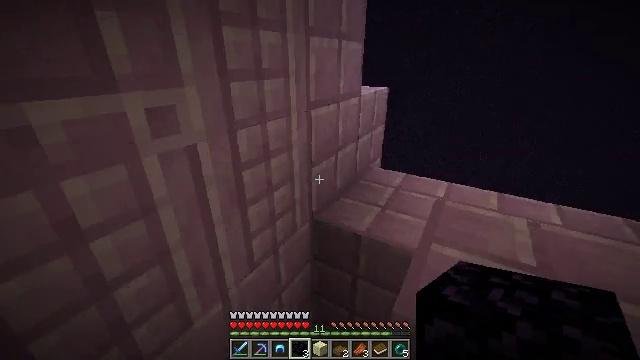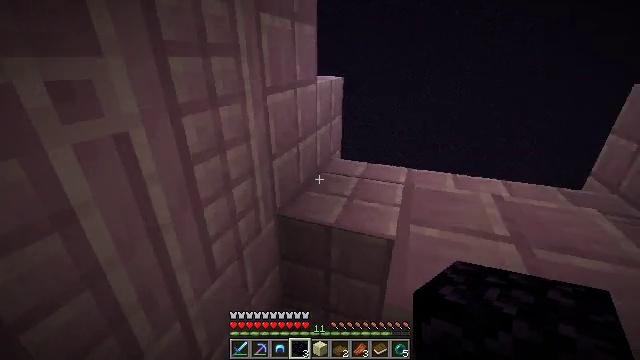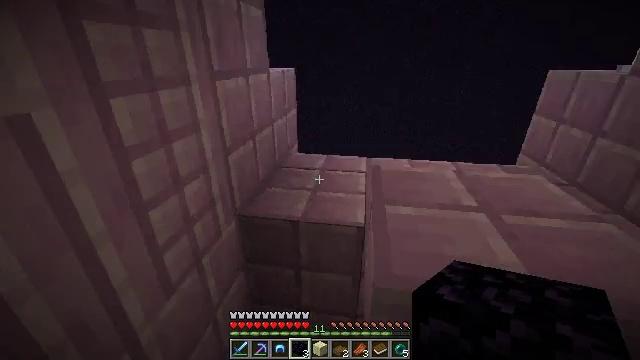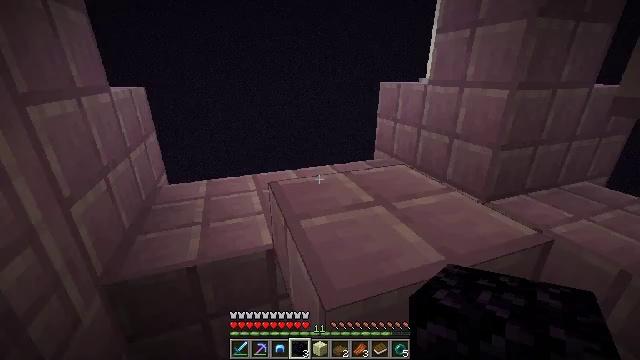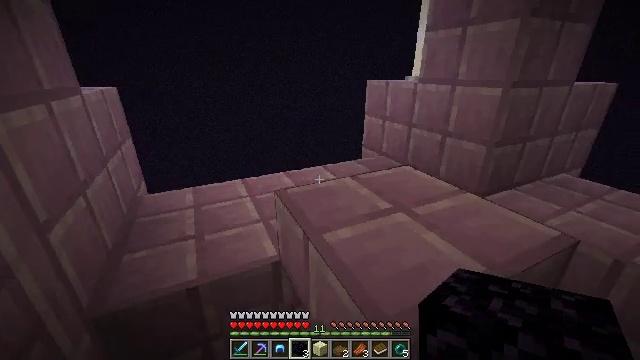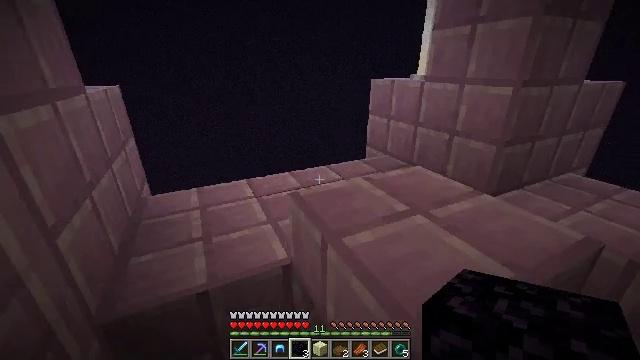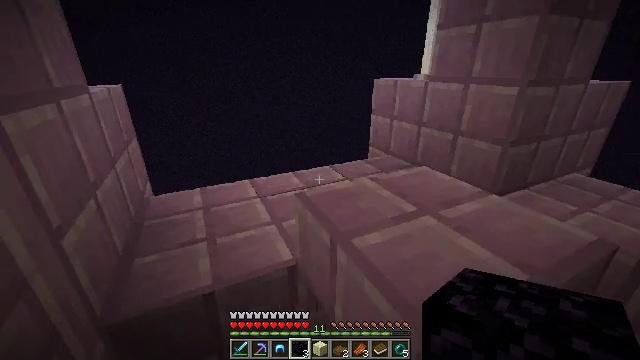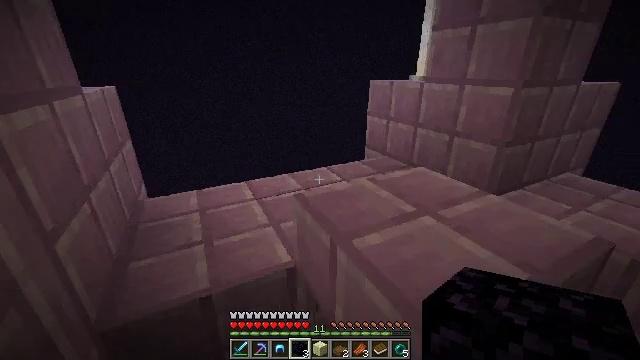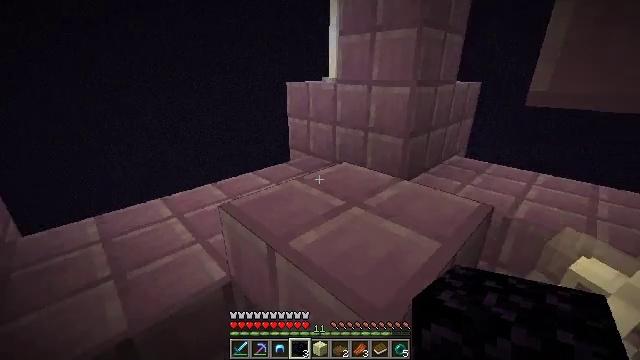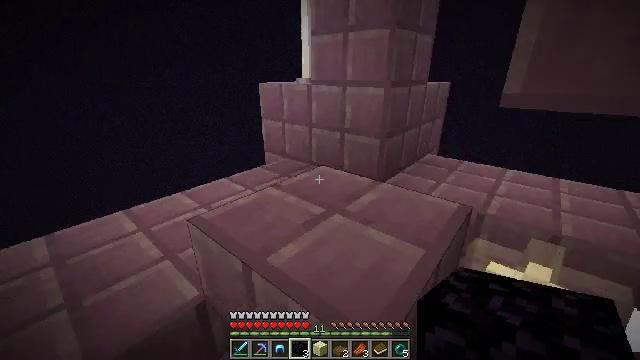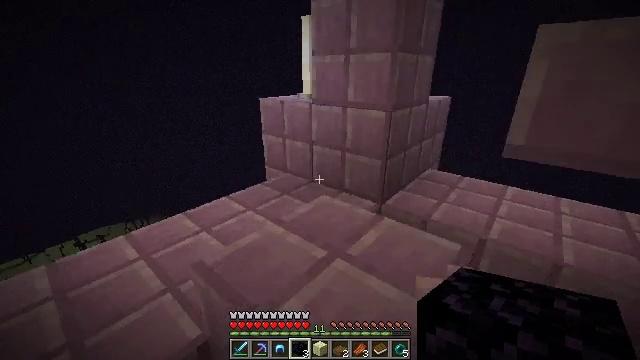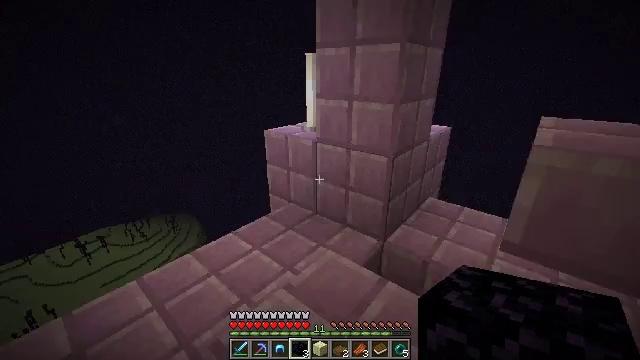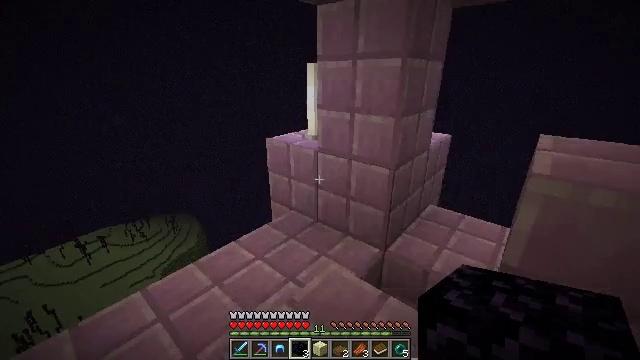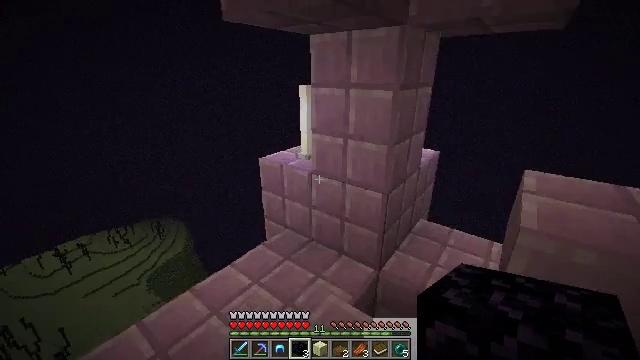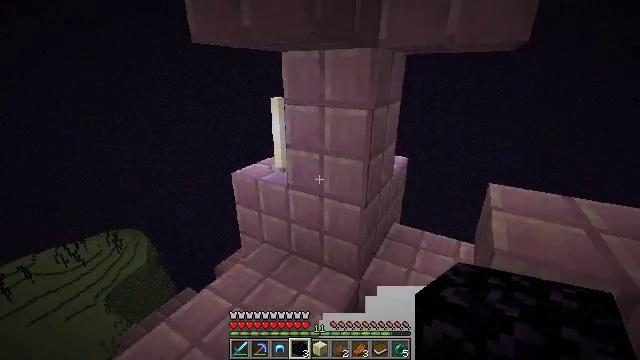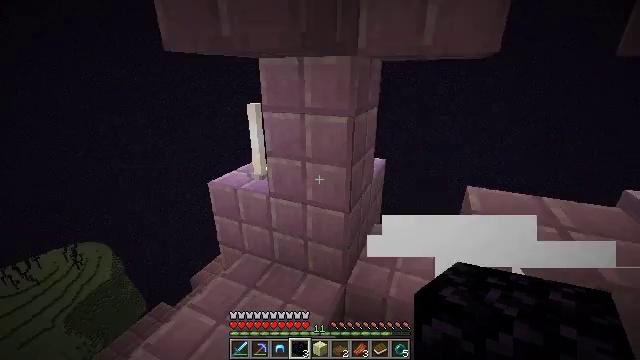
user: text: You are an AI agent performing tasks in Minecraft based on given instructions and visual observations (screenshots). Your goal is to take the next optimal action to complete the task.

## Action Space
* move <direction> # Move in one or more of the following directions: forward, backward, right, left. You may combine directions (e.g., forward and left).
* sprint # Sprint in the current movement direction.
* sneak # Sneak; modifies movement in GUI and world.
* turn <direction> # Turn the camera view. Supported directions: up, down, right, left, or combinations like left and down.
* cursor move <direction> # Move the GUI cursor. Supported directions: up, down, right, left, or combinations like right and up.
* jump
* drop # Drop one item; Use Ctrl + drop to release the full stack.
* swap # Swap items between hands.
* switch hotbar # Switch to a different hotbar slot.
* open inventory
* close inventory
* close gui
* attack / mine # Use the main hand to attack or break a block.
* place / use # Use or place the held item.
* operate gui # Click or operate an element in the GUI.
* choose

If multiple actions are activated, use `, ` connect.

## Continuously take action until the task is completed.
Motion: motion action
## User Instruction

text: Break the purpur slab from a structure.
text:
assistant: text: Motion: move forward and move left, turn right
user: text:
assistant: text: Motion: move forward and move left, turn right
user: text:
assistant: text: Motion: move forward and move left, turn right and up
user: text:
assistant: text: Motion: turn right
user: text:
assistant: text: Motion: no_op
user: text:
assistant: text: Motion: no_op
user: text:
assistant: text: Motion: turn right
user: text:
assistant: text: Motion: turn right
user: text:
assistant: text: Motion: move forward, turn right
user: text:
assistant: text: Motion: move forward, jump
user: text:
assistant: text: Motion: move forward, jump
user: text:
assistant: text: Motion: move forward and move left, jump
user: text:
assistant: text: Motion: move forward and move left, turn right, jump
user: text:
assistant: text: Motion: move forward and move left, turn right
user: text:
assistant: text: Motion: move forward, turn right
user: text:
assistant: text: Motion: move forward, turn right
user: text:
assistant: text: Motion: move forward, turn right
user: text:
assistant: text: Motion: move forward, turn right
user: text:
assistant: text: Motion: move forward
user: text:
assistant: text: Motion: no_op
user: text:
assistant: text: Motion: no_op
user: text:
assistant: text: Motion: no_op
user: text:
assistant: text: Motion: turn right and down
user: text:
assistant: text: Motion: turn right and down
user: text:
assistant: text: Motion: turn right
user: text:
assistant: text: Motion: turn right and up
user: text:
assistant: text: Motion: no_op
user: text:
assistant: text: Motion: no_op
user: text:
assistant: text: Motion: no_op
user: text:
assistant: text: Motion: turn up